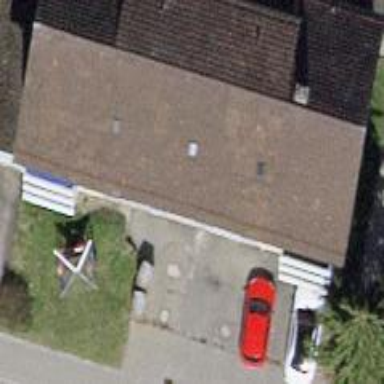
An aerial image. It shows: Building with tile roof.